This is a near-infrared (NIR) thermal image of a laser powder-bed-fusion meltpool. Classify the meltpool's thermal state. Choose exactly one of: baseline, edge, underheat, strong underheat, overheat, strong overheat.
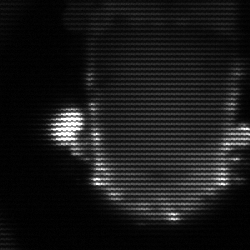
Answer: baseline